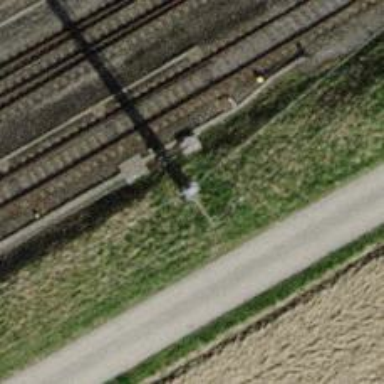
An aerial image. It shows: Power pole.